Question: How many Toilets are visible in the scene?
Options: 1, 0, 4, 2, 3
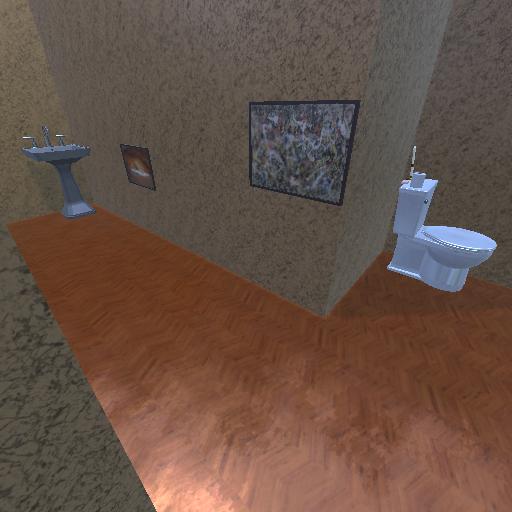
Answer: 1